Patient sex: M
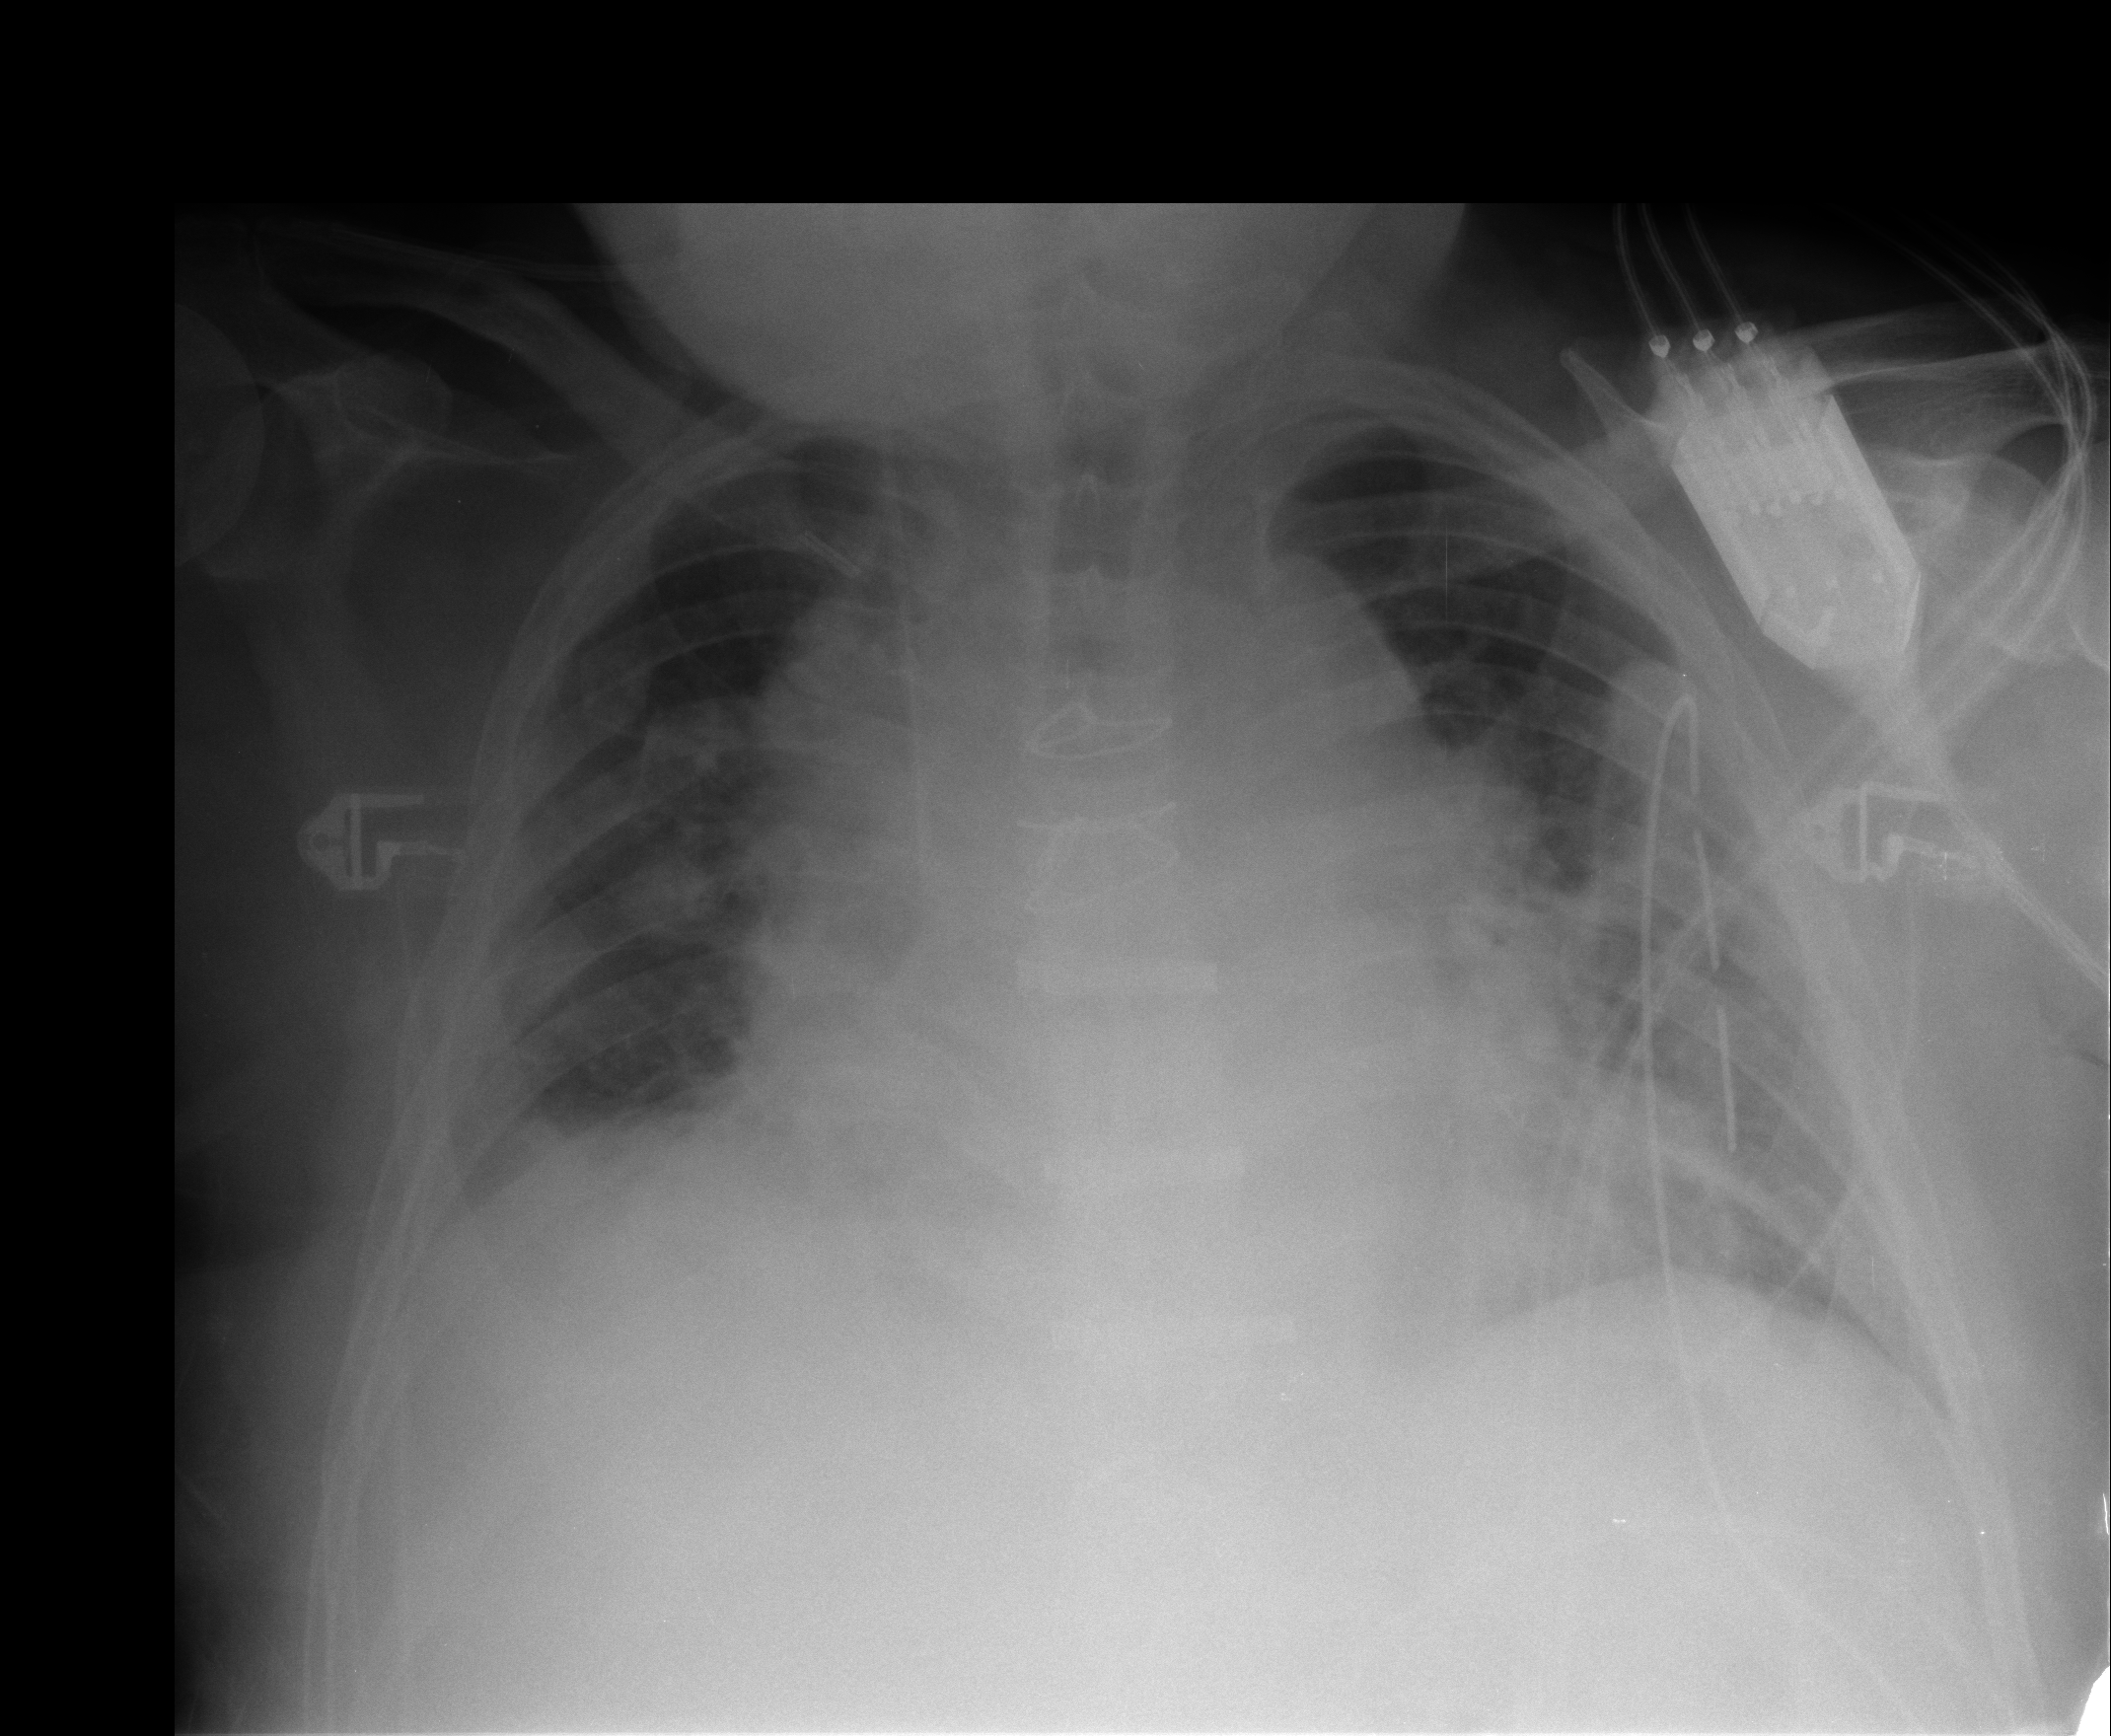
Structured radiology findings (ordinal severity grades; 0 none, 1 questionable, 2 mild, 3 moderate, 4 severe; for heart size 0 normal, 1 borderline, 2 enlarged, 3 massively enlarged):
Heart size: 2
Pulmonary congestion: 2
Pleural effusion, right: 2
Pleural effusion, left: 1
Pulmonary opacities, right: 1
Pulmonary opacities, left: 1
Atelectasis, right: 2
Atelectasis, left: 2